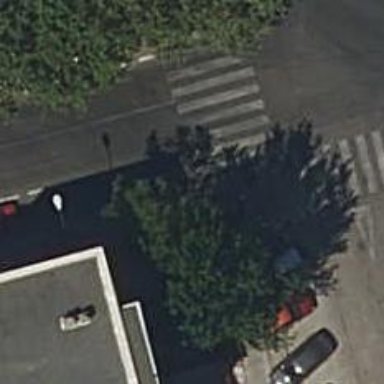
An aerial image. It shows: Bollard barrier.